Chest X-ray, AP view. Patient: 59 years old, sex F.
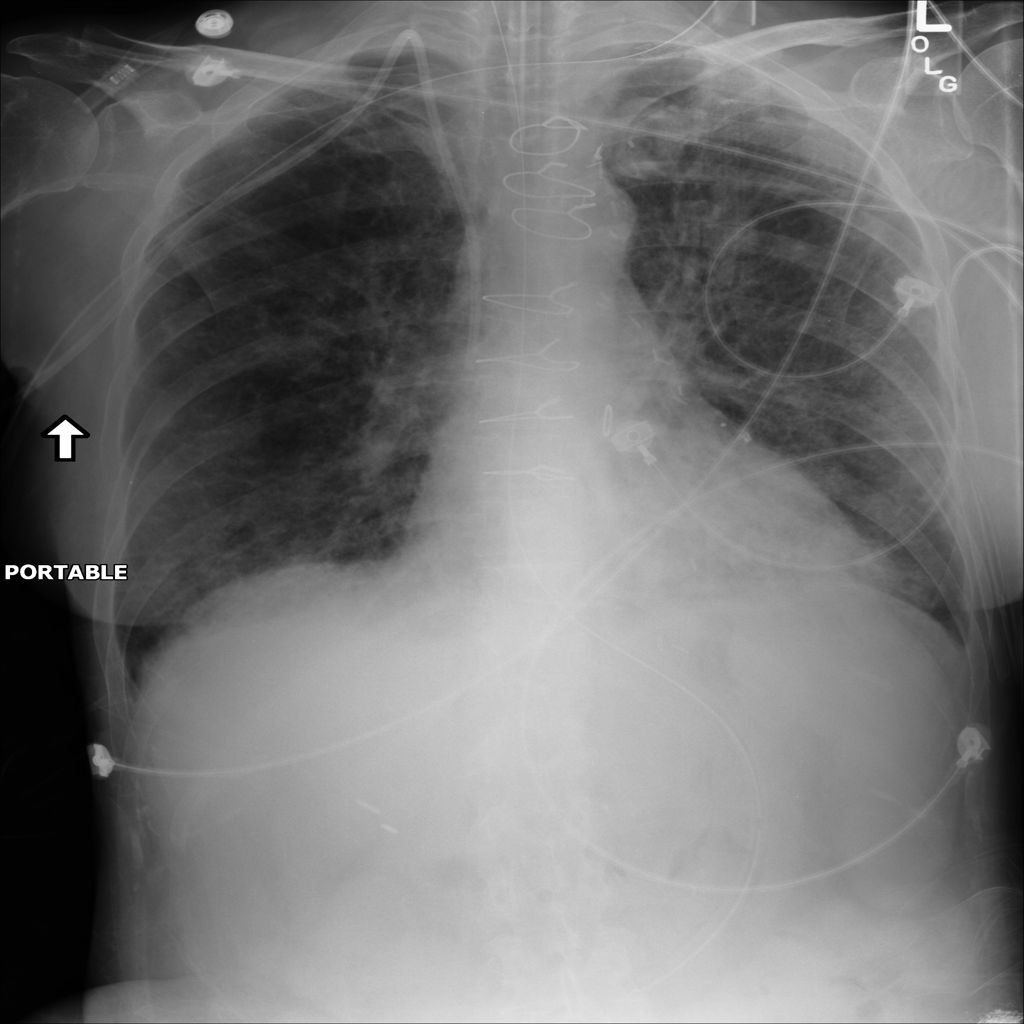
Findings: Edema